Question: I wanted to find the size of a table in my database.
I used the following :
'sp_spaceused [Test1_NoCompression]'
and got the following results :

My question is : What is the total size of this table ?
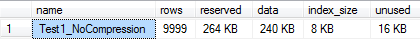
Answer: It's returning both?
<URL>
Total size of table is in column reserverd, or data + index_size + unused